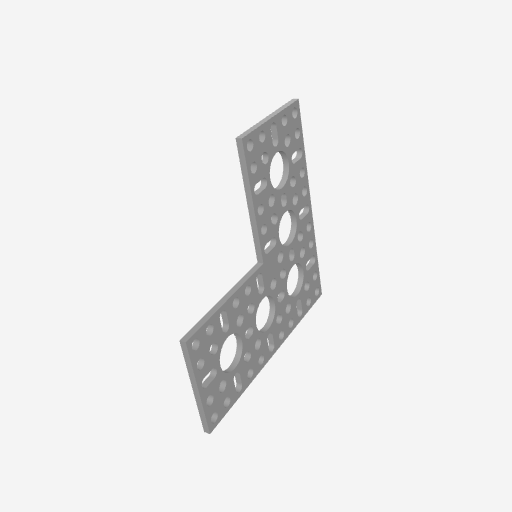
Part: FlatPatternBracket4-1